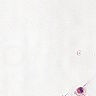
Metastatic tissue present: no